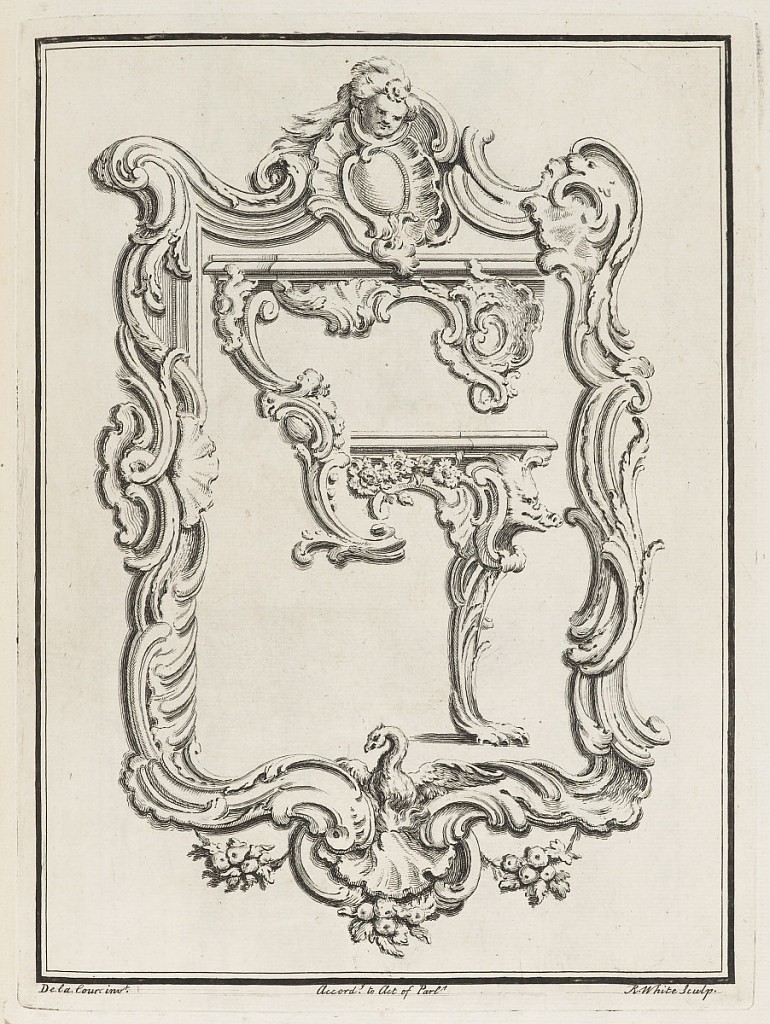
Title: Frontispiece for Book 4, in Eight books of Ornament
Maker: William Delacour, French, 1741 – 1767
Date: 1741–47
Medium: Engravings on white laid paper, bound in half-calf and marbled boards
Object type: Bound volume
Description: First book (dedicated to Lord Middlesex): title page and six plates, dated 1741, of rocaille cartouches; second book (dedicated to the Earl of Holderness): title page and five rocaille motifs, dated 1742; third book (dedicated to the Duke of Rutland): title page and six plates of cartouches, dated 1743; fifth book; title page and fourteen plates (one bound upside down) of furniture, dated 1743; sixth and seventh books: title pages (half-size) and fourteen plates of cartouches, undated; eighth book: title page and six plates of jewelery, dated 1747.